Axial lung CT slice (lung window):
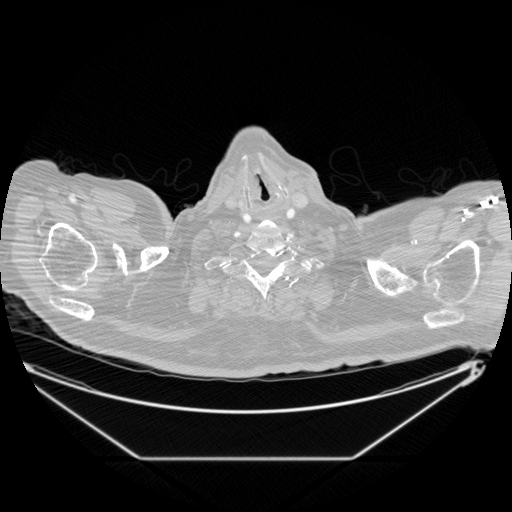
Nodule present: no